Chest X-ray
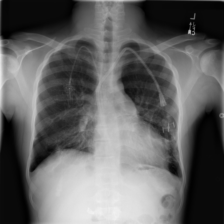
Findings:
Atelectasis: negative
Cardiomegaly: negative
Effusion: negative
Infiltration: negative
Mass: negative
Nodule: negative
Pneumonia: negative
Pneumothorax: negative
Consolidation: negative
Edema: negative
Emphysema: negative
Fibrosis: positive
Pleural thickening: negative
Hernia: negative